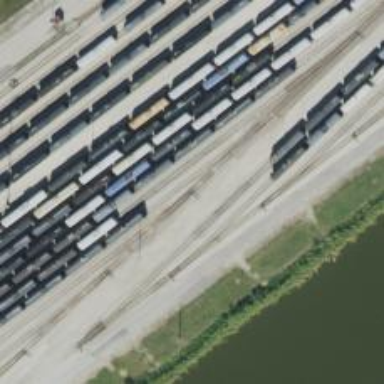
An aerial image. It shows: Railway yard in service.